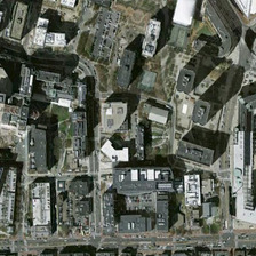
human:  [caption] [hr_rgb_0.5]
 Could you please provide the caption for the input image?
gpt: buildings of different heights are built beside a road together with some lawns and parking lots .

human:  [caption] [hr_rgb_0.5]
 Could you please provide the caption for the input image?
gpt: A street divides the advertisement into several pieces.

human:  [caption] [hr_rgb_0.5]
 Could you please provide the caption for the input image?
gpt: The street divides the advertisement into several pieces.

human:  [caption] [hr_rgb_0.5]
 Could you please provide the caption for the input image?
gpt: The street divides the advertisement into several parts.

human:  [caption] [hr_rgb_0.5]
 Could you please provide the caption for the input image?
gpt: A street divides the advertisement into several pieces.